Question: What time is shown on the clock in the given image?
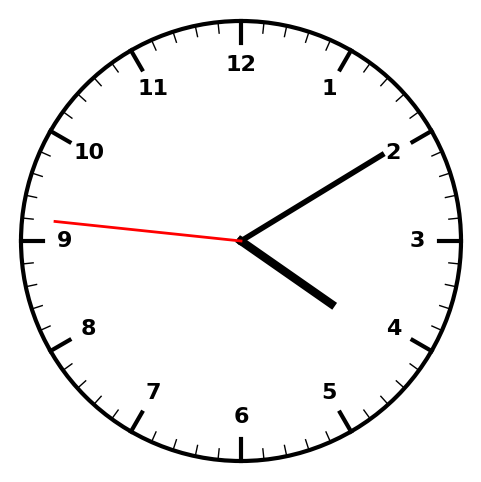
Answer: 04:09:46